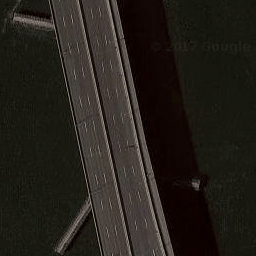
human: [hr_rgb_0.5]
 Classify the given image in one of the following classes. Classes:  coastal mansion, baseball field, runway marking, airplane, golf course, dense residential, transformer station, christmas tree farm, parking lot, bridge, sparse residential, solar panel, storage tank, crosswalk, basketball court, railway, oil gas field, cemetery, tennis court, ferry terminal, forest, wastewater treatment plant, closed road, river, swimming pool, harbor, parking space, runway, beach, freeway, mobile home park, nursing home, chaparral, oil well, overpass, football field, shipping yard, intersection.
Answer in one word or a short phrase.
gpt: bridge